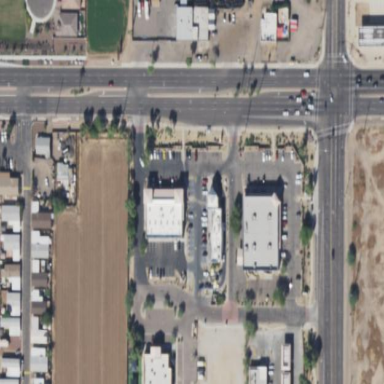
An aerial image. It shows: Retail area.